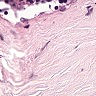
Metastatic tissue present: no